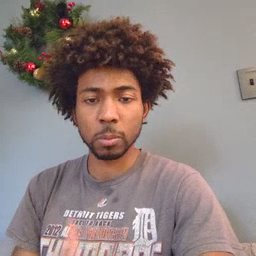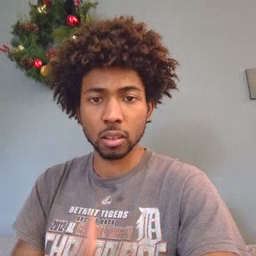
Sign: minemy